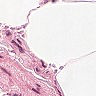
Metastatic tissue present: no